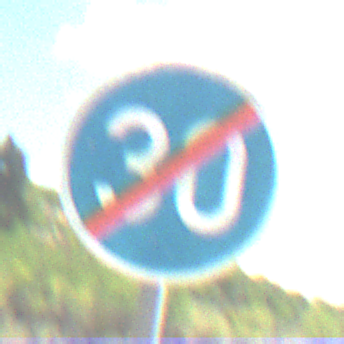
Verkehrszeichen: EndeMindestgeschwindigkeit
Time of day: Midday
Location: Outdoor (Nature)
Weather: PartlyCloudy
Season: Autumn
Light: Natural